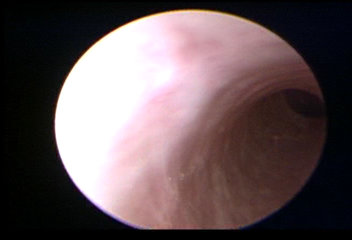
Modality: WLC
Class: Normal mucosa
Bladder cancer association: No